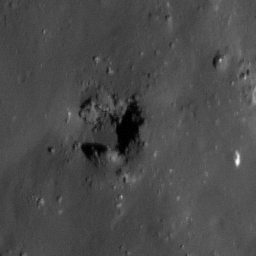
Pit: Tycho 13
Host crater: Tycho
Host type: impact_melt
Lunar coordinates: latitude -43.14, longitude 348.269